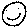
Label: smiley face